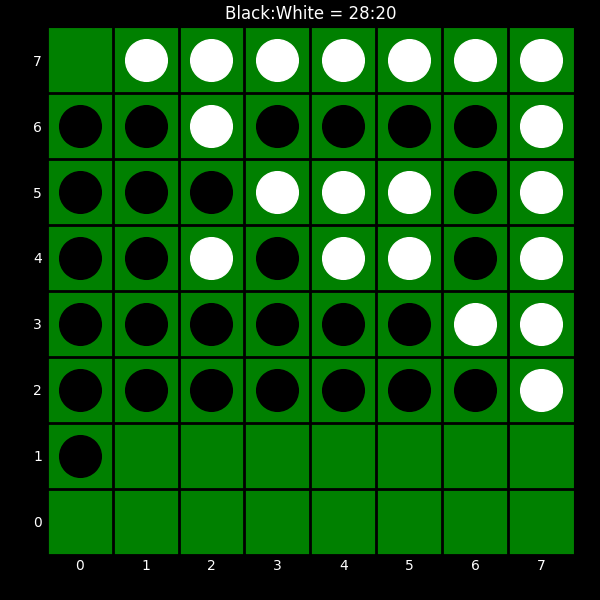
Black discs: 28
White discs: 20